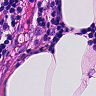
Metastatic tissue present: yes